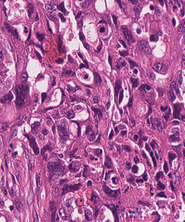
Tumor epithelial tissue: yes
Tumor-associated stroma tissue: yes
Normal tissue: no